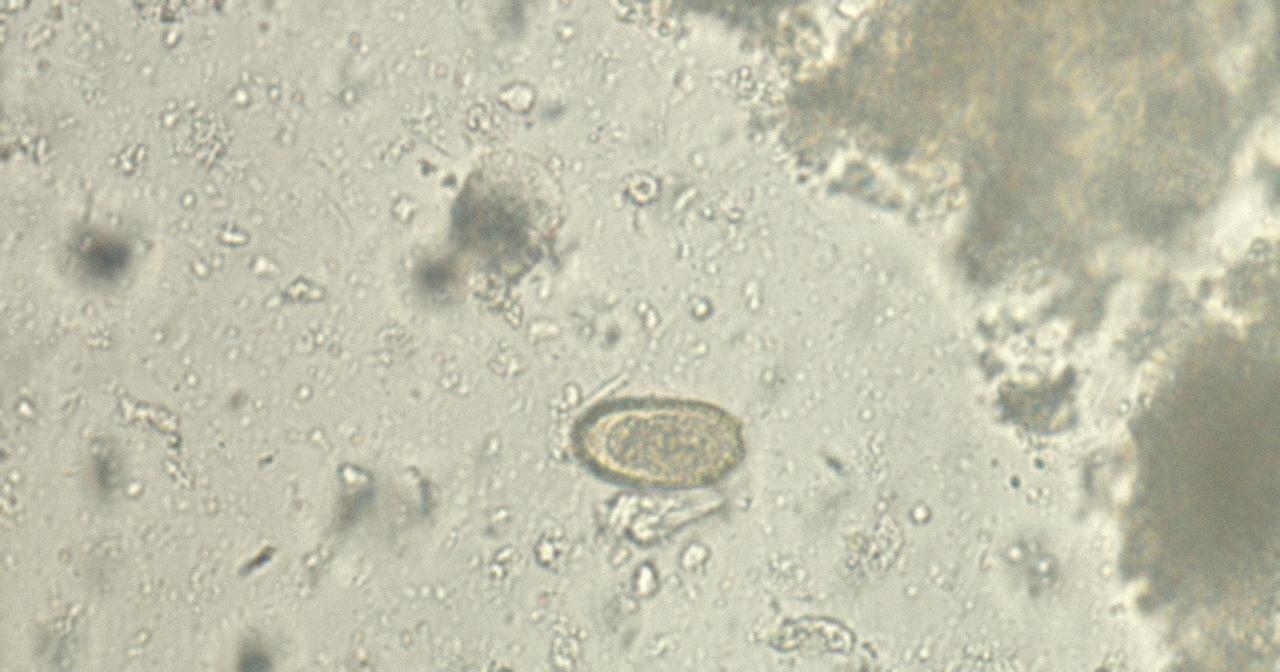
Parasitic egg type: Capillaria philippinensis